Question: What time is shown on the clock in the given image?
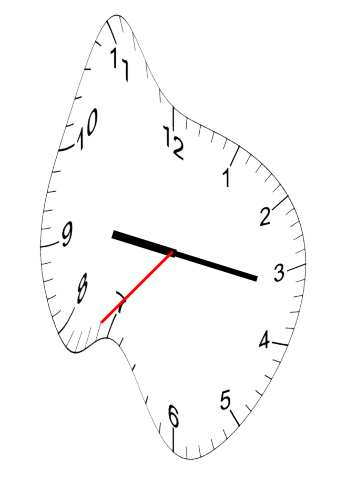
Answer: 09:16:37